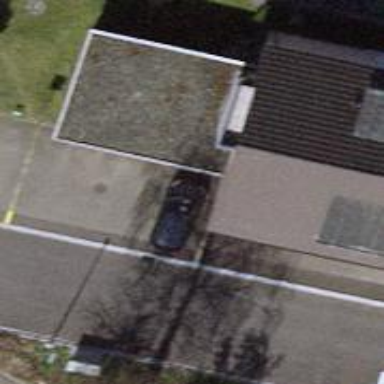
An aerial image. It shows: Garage.